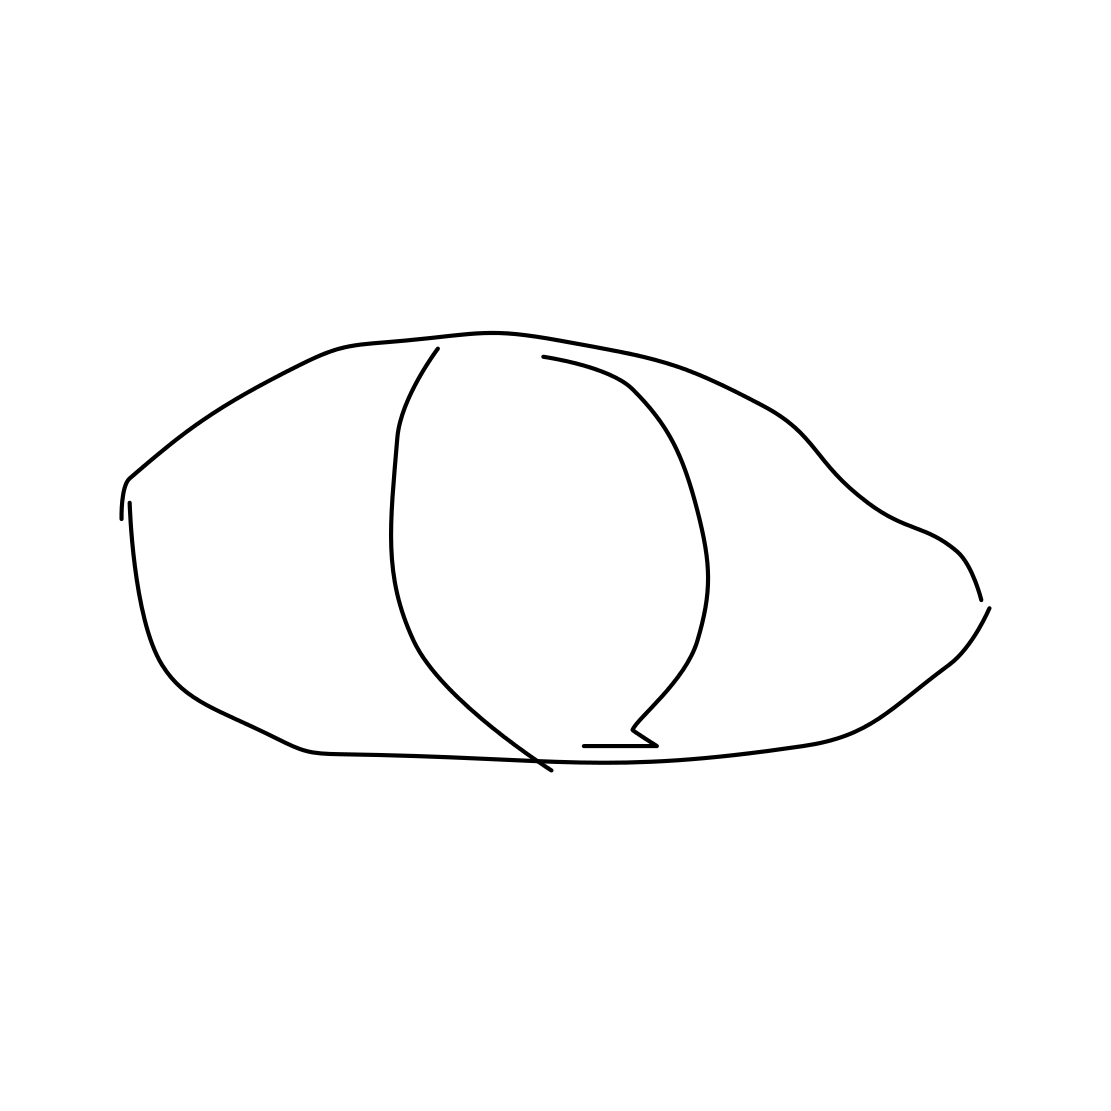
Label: eye